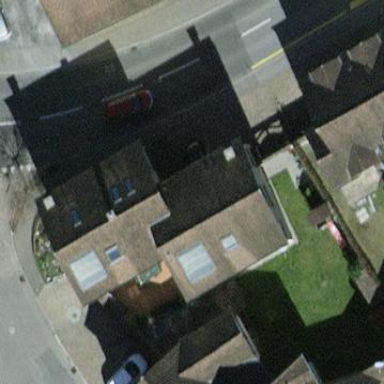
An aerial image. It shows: Semi-detached house.